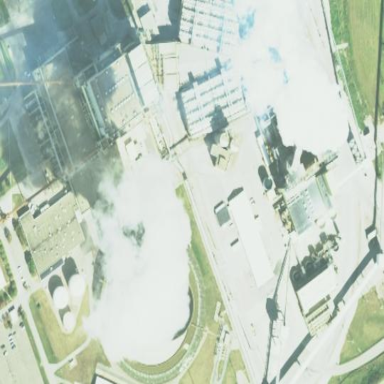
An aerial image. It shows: Industrial area with coal power plant.